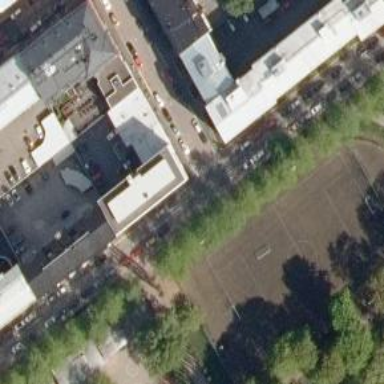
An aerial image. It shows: Kindergarten.